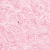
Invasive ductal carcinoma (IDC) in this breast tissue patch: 0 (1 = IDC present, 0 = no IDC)